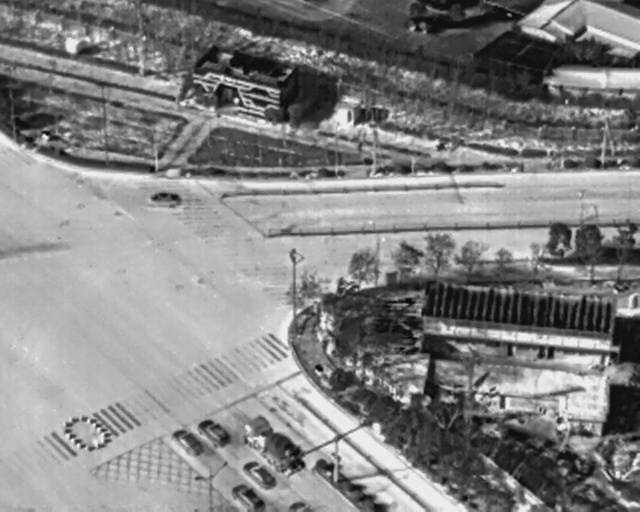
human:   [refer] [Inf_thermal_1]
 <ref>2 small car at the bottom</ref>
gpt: <box>[[30, 82, 36, 86, 136], [37, 91, 43, 94, 133]]</box>

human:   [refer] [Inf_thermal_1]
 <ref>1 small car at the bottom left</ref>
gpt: <box>[[26, 84, 31, 87, 128]]</box>